Question: I want to remove focus in gallery for a selected item. I am getting an output like this, Here is an image :
Here first item selected. So it is looking darker than 2nd image. I want to display an image as it is not focused or selected.
Please anyone help. I'll really appreciate that.
Thanks
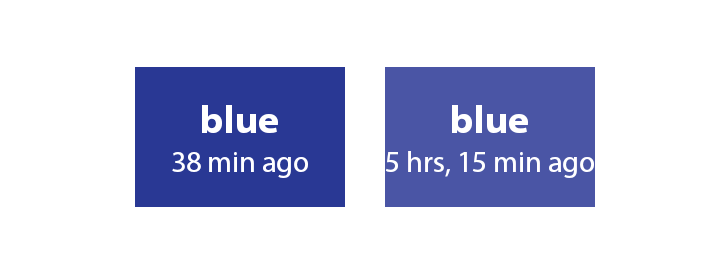
Answer: Create a statelist drawable (see <URL> and customize the "selected" state to whatever you want there, in your case transparent . Then you provide this drawable as the background for the item.
EDIT:
Also look in to gallery
'''
android:unselectedAlpha
'''